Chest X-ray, PA view. Patient: 51 years old, sex F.
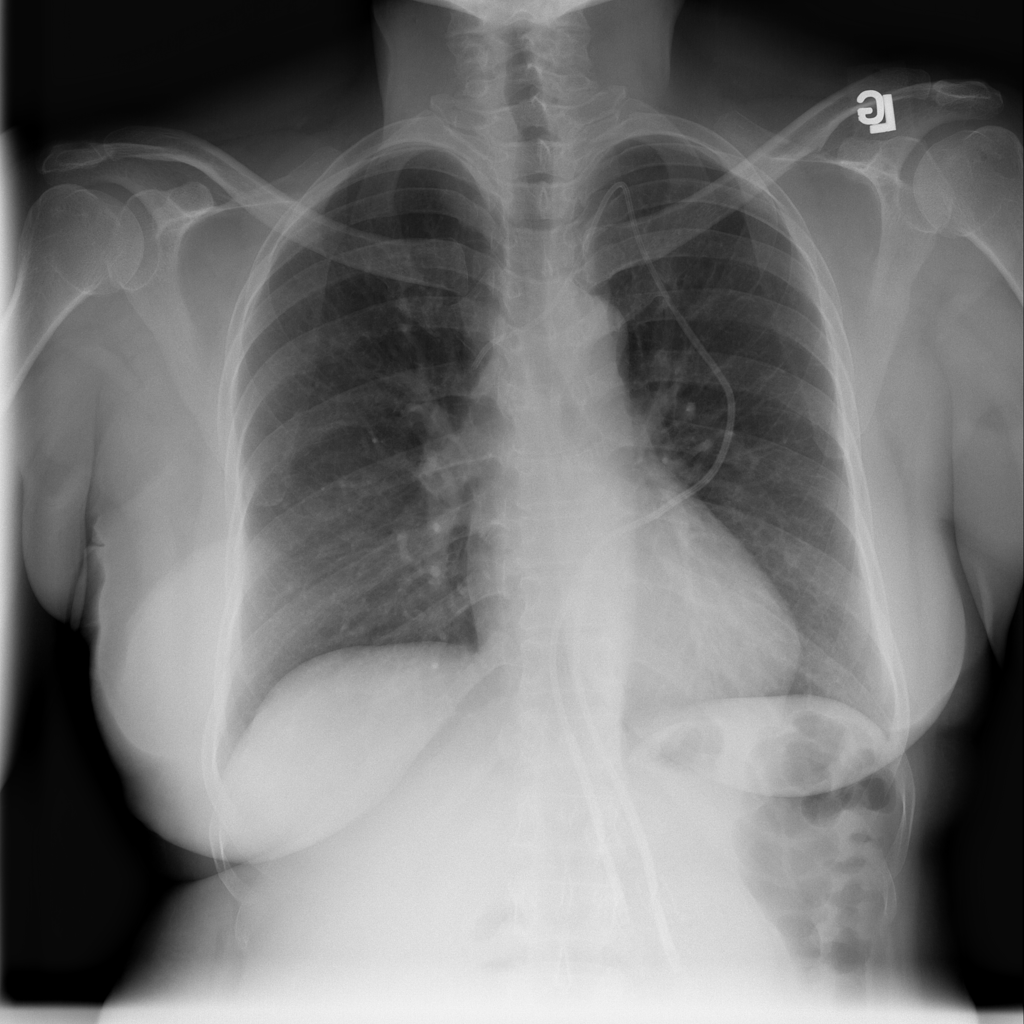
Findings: No Finding